Question: I have made an app that has 3 activities.
In the fisrt activity(Import) i just import some values to a sqlite database.
This is my DatabaseHelper class:
'''
public class DatabaseHelper_bp extends SQLiteOpenHelper {
private static final String DATABASE_NAME = "bpDB";
private static final int DATABASE_VERSION = 1;
// Database creation sql statement
private static final String DATABASE_CREATE = "create table bp_import ( _id integer primary key, datetime text not null, systolic text not null, diastolic text not null, pulses text not null, notes text not null);";
public DatabaseHelper_bp(Context context) {
super(context, DATABASE_NAME, null, DATABASE_VERSION);
}
// Method is called during creation of the database
@Override
public void onCreate(SQLiteDatabase database) {
database.execSQL(DATABASE_CREATE);
}
// Method is called during an upgrade of the database,
@Override
public void onUpgrade(SQLiteDatabase database, int oldVersion,
int newVersion) {
Log.w(DatabaseHelper_bp.class.getName(),
"Upgrading database from version " + oldVersion + " to "
+ newVersion + ", which will destroy all old data");
database.execSQL("DROP TABLE IF EXISTS bp_import");
onCreate(database);
}
}
'''
And my DAO class for my measures/values:
'''
public class BpDAO {
private DatabaseHelper_bp dbHelper;
private SQLiteDatabase database;
/**
* bp table related constants.
*/
public final static String bp_TABLE = "bp_import";
public final static String bp_ID = "_id";
public final static String bp_DT = "datetime";
public final static String bp_SYS = "systolic";
public final static String bp_DIA = "diastolic";
public final static String bp_PUL = "pulses";
public final static String bp_NOT = "notes";
/**
*
* @param context
*/
public BpDAO(Context context) {
dbHelper = new DatabaseHelper_bp(context);
database = dbHelper.getWritableDatabase();
}
/**
* \ Creates a new blood pressure measure
*
* @param datetime
* @param systolic
* @param diastolic
* @param pulses
* @param notes
* @return
*/
public long importBP(String datetime, String systolic, String diastolic,
String pulses, String notes) {
ContentValues values = new ContentValues();
values.put(bp_DT, datetime);
values.put(bp_SYS, systolic);
values.put(bp_DIA, diastolic);
values.put(bp_PUL, pulses);
values.put(bp_NOT, notes);
return database.insert(bp_TABLE, null, values);
}
public void close() {
database.close();
}
/**
* Fetch all bp
*
* @return
*/
public Cursor fetchAll_bp() {
Cursor mCursor = database.query(true, bp_TABLE, new String[] { bp_SYS,
bp_DIA, bp_DT, bp_ID }, null, null, null, null, null, null);
if (mCursor != null) {
mCursor.moveToFirst();
}
return mCursor;
}
}
'''
In the second activity(History) i have a List that is populated by the database,all ok
Here is the code of 2 Activity(history):
'''
public class HistoryActivity extends ListActivity {
private BpDAO dao;
private SimpleCursorAdapter dbAdapter;
@Override
protected void onCreate(Bundle savedInstanceState) {
// TODO Auto-generated method stub
super.onCreate(savedInstanceState);
dao = new BpDAO(this);
Cursor bpList = dao.fetchAll_bp();
String[] from = new String[] { BpDAO.bp_SYS, BpDAO.bp_DIA, BpDAO.bp_DT };
int[] target = new int[] { R.id.bpSysHolder, R.id.bpDiaHolder,
R.id.bpDtHolder };
dbAdapter = new SimpleCursorAdapter(this, R.layout.history_bp, bpList,
from, target);
setListAdapter(dbAdapter);
}
@Override
public void onListItemClick(ListView l, View view, int position, long id) {
// TODO Auto-generated method stub
super.onListItemClick(l, view, position, id);
Log.d("BPT", "Selected bp id =" + id);
// log says that i have selected an item with id : 11
Cursor selectedBpDetails = (Cursor) l.getItemAtPosition(position);
String bp_DT = selectedBpDetails.getString(selectedBpDetails
.getColumnIndex(BpDAO.bp_DT));
String bp_SYS = selectedBpDetails.getString(selectedBpDetails
.getColumnIndex(BpDAO.bp_SYS));
String bp_DIA = selectedBpDetails.getString(selectedBpDetails
.getColumnIndex(BpDAO.bp_DIA));
String bp_PUL = selectedBpDetails.getString(selectedBpDetails
.getColumnIndex(BpDAO.bp_PUL));
String bp_NOT = selectedBpDetails.getString(selectedBpDetails
.getColumnIndex(BpDAO.bp_NOT));
Log.d("BPT", "Selected bp details = { date=" + bp_DT + ", systolic="
+ bp_SYS + ", diastolic=" + bp_DIA + ", pulses=" + bp_PUL
+ ", notes=" + bp_NOT + " }");
Intent intent = new Intent(HistoryActivity.this, FromHistory.class);
intent.putExtra("bp_SYS", bp_SYS);
intent.putExtra("bp_DIA", bp_DIA);
intent.putExtra("bp_DT", bp_DT);
intent.putExtra("bp_PUL", bp_PUL);
intent.putExtra("bp_NOT", bp_NOT);
startActivity(intent);
}
'''
}
When i click on a list item i start a new activity that i show all the infos of the measure from the database.
But i have in logcat:
'''
1.close() was never explicitly called on database
2.android.database.sqlite.DatabaseObjectNotClosedException: Application did not close the cursor or database object that was opened here
3.E/System(561): java.lang.IllegalStateException: Don't have database lock!
'''
I have seen some other questions but didn't manage to find how to close it for my situation.
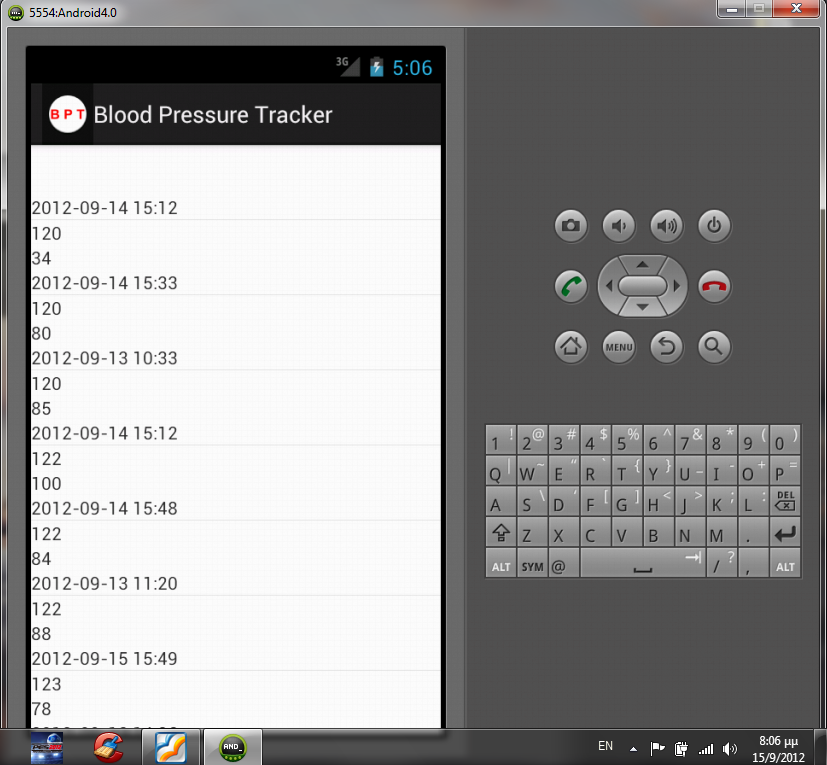
Answer: (You should close your Cursors when you are done with them as the others have pointed out, but...)
The error is telling you that you need to close your SQLiteDatabase. Add this method to your 'BpDAO' class:
'''
public void close() {
database.close();
}
'''
And whenever you create a new 'BpDAO' object in any Activity you need to call 'close()', you can do this as soon as you are done or in 'onDestroy()':
'''
@Override
protected void onDestroy() {
super.onDestroy();
dao.close();
}
'''